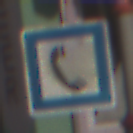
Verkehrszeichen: Fernsprecher
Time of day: MorningAfternoon
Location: Outdoor (Special)
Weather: PartlyCloudy
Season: NotSpecified
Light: Natural